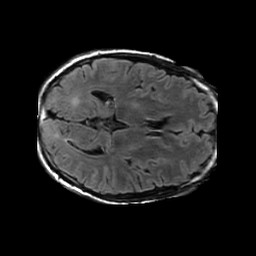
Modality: FLAIR
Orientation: axial
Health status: ill
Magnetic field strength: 3 T